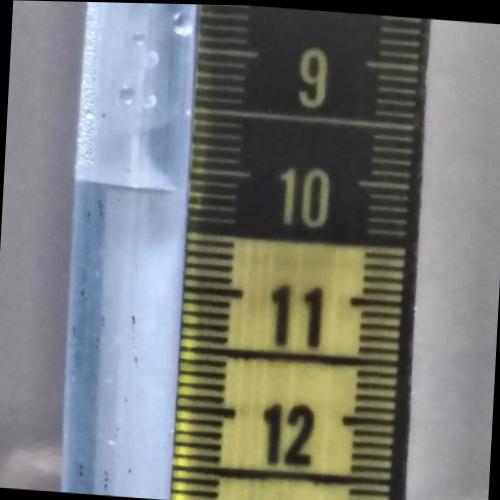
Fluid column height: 10.2 cm